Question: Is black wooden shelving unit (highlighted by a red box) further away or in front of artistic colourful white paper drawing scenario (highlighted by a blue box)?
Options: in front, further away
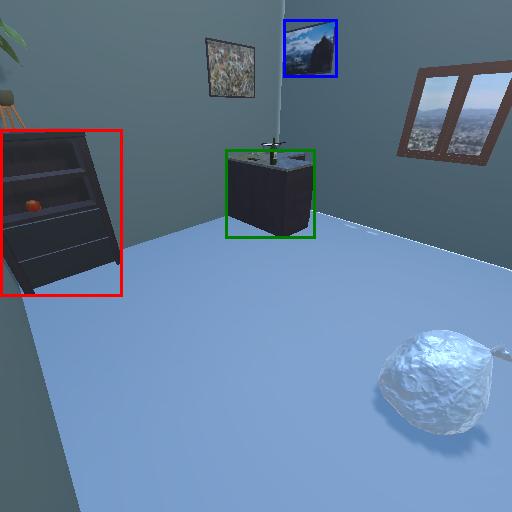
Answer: in front